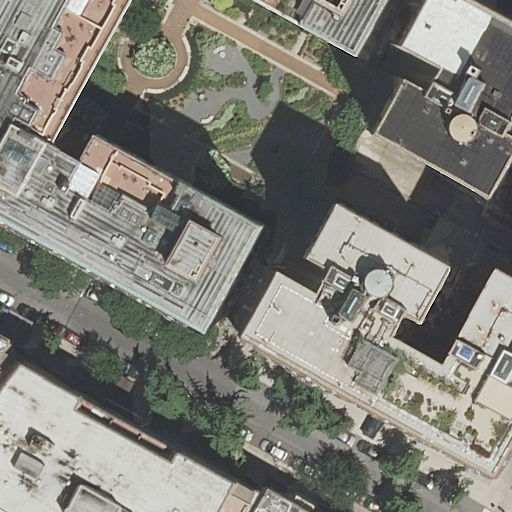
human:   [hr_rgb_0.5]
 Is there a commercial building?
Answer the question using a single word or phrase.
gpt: no

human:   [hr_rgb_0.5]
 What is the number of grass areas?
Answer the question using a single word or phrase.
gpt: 0

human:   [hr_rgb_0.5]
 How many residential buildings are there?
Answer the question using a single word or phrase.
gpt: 7

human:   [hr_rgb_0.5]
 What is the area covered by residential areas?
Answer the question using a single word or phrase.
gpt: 0m2

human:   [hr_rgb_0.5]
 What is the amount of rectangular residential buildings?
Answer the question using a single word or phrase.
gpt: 5

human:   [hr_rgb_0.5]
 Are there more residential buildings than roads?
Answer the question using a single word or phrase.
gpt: yes

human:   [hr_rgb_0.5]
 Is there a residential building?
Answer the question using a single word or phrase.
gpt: yes

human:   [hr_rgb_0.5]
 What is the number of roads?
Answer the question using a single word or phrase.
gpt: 1

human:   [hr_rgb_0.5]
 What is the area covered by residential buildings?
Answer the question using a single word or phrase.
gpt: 3375m2

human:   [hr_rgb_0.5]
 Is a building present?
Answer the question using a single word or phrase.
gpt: yes

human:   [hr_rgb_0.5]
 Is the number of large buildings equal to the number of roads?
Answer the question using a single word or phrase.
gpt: no

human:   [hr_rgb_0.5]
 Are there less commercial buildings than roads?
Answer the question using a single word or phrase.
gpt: yes

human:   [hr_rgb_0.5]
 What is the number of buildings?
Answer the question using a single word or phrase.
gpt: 7

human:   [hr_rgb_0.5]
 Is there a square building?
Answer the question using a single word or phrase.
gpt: no

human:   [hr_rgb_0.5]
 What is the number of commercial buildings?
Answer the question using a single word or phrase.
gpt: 0

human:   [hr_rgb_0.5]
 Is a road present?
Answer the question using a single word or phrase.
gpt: yes

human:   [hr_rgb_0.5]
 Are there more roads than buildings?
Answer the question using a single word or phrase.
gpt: no

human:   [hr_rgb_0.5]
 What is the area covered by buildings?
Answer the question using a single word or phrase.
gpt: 3375m2

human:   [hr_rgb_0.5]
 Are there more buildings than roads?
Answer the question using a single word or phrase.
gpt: yes

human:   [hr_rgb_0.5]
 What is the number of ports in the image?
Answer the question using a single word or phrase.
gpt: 0

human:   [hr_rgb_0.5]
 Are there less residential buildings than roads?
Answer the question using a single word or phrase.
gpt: no

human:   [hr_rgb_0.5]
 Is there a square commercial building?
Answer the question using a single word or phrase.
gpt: no

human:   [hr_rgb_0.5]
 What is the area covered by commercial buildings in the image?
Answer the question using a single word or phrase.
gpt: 0m2

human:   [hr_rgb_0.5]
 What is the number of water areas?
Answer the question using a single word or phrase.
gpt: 0

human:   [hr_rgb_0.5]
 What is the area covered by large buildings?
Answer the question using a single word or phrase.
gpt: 3323m2

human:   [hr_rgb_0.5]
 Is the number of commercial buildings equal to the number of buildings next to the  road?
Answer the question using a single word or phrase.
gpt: no

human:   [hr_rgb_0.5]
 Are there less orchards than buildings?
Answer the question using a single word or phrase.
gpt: yes

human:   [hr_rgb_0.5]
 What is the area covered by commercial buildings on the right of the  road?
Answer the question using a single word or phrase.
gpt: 0m2

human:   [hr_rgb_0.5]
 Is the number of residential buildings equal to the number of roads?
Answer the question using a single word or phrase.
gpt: no

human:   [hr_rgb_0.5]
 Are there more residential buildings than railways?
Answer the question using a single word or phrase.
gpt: yes

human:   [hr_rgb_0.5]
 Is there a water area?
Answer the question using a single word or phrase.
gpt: no

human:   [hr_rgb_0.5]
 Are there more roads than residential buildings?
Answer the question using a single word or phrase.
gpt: no

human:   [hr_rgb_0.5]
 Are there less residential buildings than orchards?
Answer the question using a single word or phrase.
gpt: no

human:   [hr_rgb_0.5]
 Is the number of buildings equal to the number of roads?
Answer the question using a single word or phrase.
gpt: no

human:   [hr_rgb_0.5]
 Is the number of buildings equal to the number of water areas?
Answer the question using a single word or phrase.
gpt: no

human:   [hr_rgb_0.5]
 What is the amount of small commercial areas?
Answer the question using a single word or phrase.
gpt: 0

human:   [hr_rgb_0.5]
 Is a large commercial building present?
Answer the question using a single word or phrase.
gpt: no

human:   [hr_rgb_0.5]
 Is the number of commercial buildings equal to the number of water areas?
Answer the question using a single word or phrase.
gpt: yes

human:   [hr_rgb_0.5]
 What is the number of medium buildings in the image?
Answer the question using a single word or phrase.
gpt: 0

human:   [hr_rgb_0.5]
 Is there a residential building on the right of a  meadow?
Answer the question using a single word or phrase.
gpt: no

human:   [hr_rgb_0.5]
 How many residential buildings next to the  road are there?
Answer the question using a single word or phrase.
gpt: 7

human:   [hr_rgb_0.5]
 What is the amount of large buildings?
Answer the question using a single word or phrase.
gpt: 2

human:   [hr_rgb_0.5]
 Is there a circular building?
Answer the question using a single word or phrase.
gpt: no

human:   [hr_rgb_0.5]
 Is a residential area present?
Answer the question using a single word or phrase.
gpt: no

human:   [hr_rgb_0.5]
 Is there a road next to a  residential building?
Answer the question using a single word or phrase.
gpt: yes

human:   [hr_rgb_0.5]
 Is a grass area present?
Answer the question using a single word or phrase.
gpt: no

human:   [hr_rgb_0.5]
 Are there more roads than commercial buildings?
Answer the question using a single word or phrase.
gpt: yes

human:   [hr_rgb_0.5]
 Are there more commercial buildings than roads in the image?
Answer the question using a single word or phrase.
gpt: no

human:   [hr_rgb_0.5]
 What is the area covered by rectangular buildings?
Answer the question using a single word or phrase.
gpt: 52m2

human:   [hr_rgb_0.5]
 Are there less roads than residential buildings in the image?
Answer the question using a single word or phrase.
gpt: yes

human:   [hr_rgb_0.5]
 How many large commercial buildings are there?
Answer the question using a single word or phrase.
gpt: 0

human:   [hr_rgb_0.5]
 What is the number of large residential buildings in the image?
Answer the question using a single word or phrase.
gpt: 2

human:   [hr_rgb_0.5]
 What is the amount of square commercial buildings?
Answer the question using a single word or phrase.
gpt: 0

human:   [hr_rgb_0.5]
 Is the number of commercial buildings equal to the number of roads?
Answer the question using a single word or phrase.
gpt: no

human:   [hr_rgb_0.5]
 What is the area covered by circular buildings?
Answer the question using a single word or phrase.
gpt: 0m2

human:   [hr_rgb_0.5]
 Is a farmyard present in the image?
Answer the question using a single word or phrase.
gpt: no

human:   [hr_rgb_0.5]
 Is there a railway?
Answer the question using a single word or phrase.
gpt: no

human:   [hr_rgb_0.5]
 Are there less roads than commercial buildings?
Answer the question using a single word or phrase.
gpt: no

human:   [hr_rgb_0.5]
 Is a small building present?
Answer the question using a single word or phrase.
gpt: yes

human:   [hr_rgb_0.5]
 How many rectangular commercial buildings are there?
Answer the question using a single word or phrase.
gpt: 0

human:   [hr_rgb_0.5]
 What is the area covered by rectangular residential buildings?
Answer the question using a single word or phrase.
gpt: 52m2

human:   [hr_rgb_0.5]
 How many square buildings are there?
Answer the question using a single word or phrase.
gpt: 0

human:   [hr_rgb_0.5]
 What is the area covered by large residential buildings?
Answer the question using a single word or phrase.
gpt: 3323m2

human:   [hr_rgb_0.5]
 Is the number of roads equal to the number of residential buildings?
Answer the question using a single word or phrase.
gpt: no